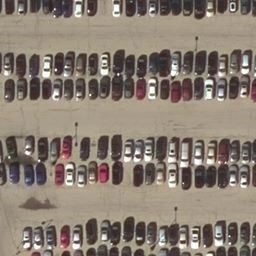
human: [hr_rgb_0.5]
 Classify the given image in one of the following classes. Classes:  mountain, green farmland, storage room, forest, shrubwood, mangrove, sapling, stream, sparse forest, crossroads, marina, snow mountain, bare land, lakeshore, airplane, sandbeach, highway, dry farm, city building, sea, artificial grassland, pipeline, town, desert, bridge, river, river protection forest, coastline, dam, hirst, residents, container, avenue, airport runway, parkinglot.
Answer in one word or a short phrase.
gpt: parkinglot